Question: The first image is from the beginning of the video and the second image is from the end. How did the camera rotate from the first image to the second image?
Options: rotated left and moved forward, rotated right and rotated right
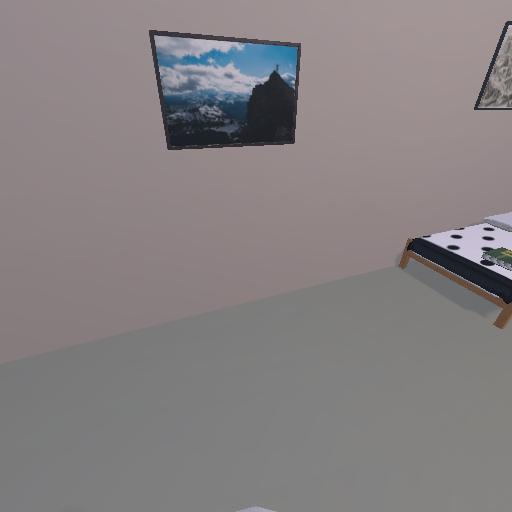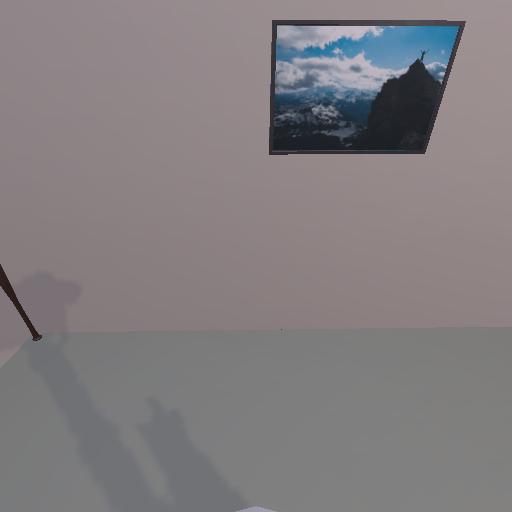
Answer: rotated left and moved forward